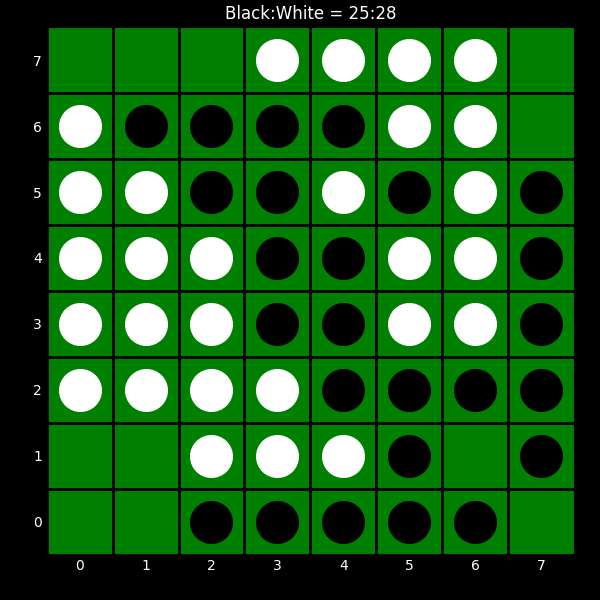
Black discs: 25
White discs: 28